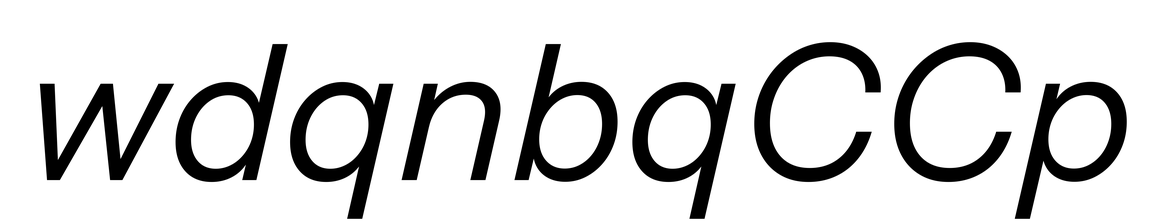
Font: InstrumentSans-Italic_Italic